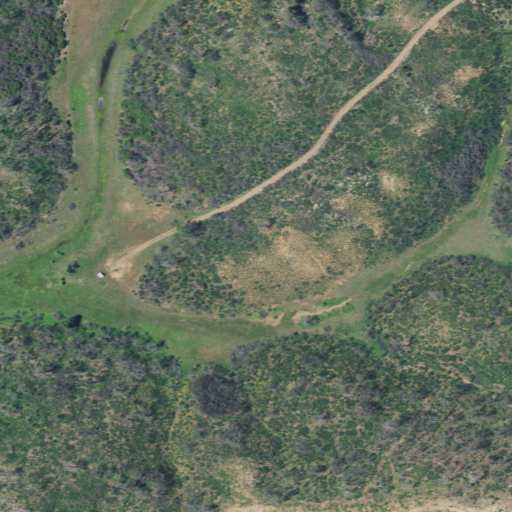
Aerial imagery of valley in California named Lost Valley containing shrub, grassland, and open development